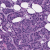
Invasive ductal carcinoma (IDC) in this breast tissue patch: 1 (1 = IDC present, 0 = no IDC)